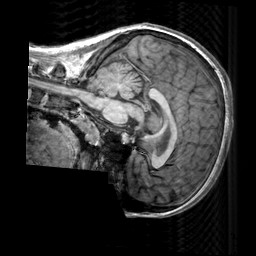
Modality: T1w
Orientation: sagittal
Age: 20
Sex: female
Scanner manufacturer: siemens
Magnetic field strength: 3 T
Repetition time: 2.3 s
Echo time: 0.00303 s